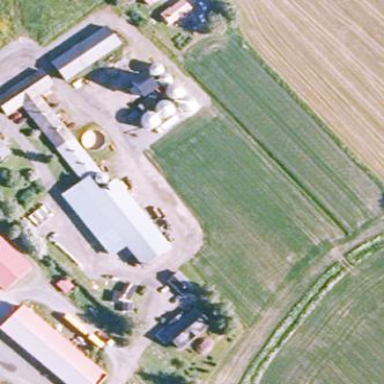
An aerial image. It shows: Farm auxiliary building.